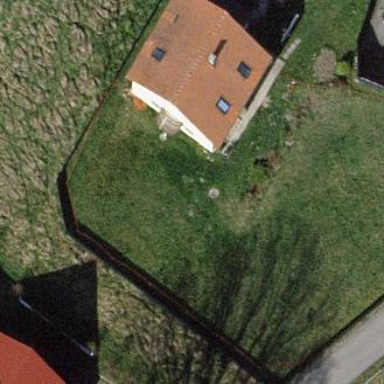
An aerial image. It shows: Detached building.